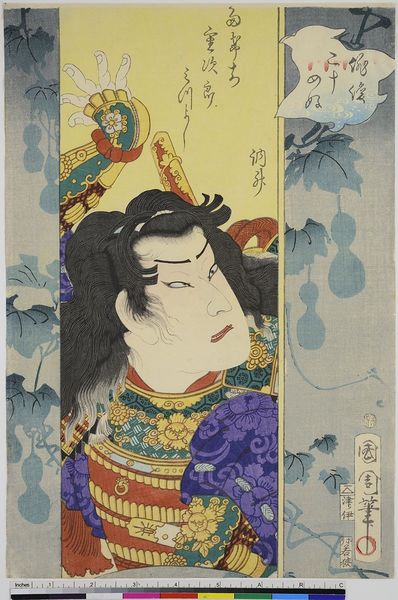
Künstler: Toyohara Kunichika
Standort: Hamburg
Institution: Museum für Kunst und Gewerbe Hamburg
Schlagwörter: blau, gemälde, hand, gelb, bunt, frau, dame, hochformat, bildnis, portrait, adel, holzschnitt, japan, abstrakt, seitenansicht, druckgraphik, druckgrafik, zeit, schauspieler, farbholzschnitt, schauspielerin, samurai, verzehrt, kabuki, edo, konterfei, reproduktionen, 19.jahrhundert, druckerzeugnisse, pflanzenornamente, porträt, ukiyo